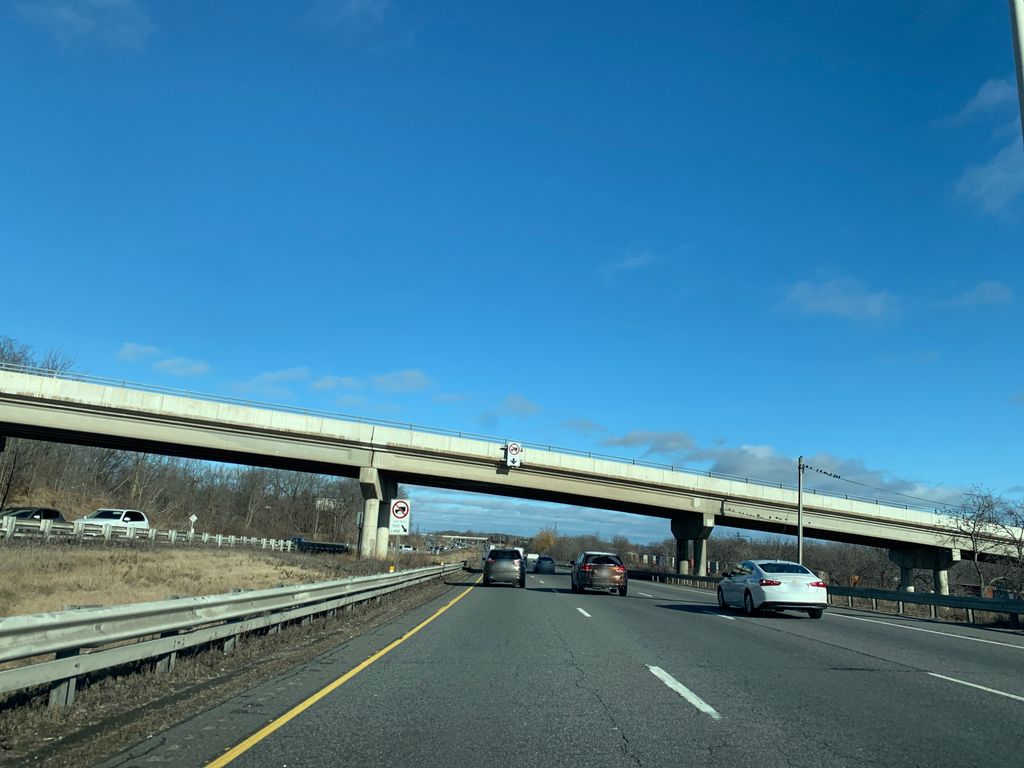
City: hamilton